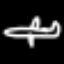
Label: airplane